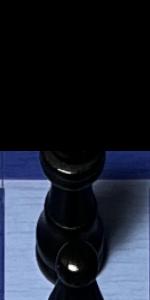
Label: King_Black